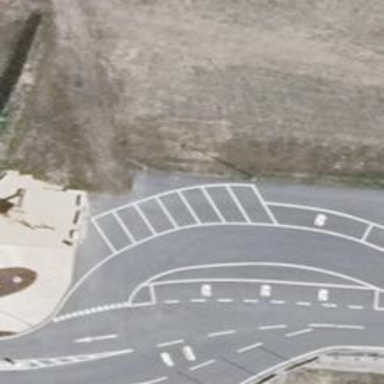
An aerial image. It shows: Asphalt parking aisle off service road.